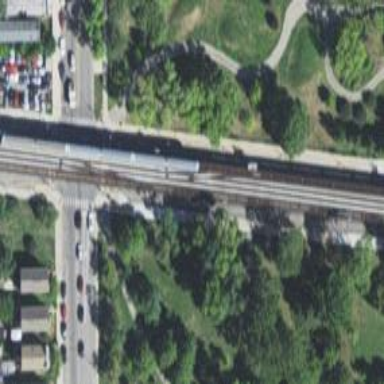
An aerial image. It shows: Railroad crossover.